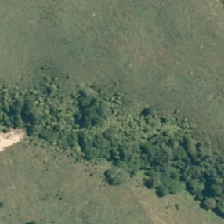
Land cover: broadleaved_indigenous_hardwood